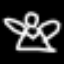
Label: angel